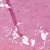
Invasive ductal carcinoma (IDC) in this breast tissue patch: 0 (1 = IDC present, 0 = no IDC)